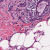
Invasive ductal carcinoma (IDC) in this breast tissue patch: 1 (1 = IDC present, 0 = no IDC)